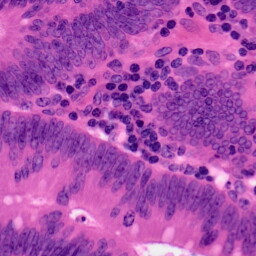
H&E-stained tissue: Colon